Question: I have two data series with two different Y-axis and a single X-axis. I am trying to plot a Dual Y-Axis (or in Excel known as Secondary Y-Axis) so that the chart are scaled. But I only get a single Y-axis for both data series. Note: I am using AChartEngine 1.1.0
Can anyone please advise.
My code is given below with a screenshot.
'''
public class LineChart {
public Intent getIntent(Context context){
int[] x = {1,2,3,4,5,6,7,8,9,10};
int[] y = {22,45,34,45,55,65,74,85,93,100};
TimeSeries series = new TimeSeries("Data1");
for(int i = 0; i<x.length; i++){
series.add(x[i], y[i]);
}
int[] x2 = {1,2,3,4,5,6,7,8,9,10};
int[] y2 = {223,454,334,454,554,655,745,855,935,510};
TimeSeries series2 = new TimeSeries("Data2");
for(int i = 0; i<x.length; i++){
series2.add(x2[i], y2[i]);
}
//Multiple Series Data Set
XYMultipleSeriesDataset dataset = new XYMultipleSeriesDataset();
dataset.addSeries(series); //First Data Series
dataset.addSeries(series2); //Second Data Series
//Multiple Series Renderer
XYMultipleSeriesRenderer mRenderer = new XYMultipleSeriesRenderer(2);
//Background
mRenderer.setApplyBackgroundColor(true);
mRenderer.setBackgroundColor(Color.BLACK);
//mRenderer.setMarginsColor(Color.parseColor("#F5F5F5"));
//Grid
mRenderer.setShowGridY(true);
mRenderer.setShowGridX(true);
mRenderer.setGridColor(Color.WHITE);
//Label
mRenderer.setLabelsTextSize(14);
mRenderer.setXLabelsColor(Color.GREEN);
//Min and Max
mRenderer.setXAxisMax(series.getMaxX());
mRenderer.setXAxisMin(series.getMinX());
//Dual yaxis
mRenderer.setYLabelsColor(0, Color.GREEN);
mRenderer.setYLabelsColor(1, Color.RED);
mRenderer.setYTitle("Y-AXIS1", 0);
mRenderer.setYTitle("Y-AXIS2", 1);
mRenderer.setYAxisAlign(Align.LEFT, 0);
mRenderer.setYAxisAlign(Align.RIGHT, 1);
mRenderer.setYLabelsAlign(Align.LEFT, 0);
mRenderer.setYLabelsAlign(Align.RIGHT, 1);
//First Series - Single Series Renderer
XYSeriesRenderer renderer = new XYSeriesRenderer();
renderer.setColor(Color.RED);
renderer.setPointStyle(PointStyle.CIRCLE);
renderer.setFillPoints(true);
//Second Series - Single Series Renderer
XYSeriesRenderer renderer2 = new XYSeriesRenderer();
renderer2.setColor(Color.GREEN);
renderer2.setPointStyle(PointStyle.CIRCLE);
renderer2.setFillPoints(true);
//Add renderers to multiple series Renderer
mRenderer.addSeriesRenderer(renderer);
mRenderer.addSeriesRenderer(renderer2);
Intent intent = ChartFactory.getLineChartIntent(context, dataset, mRenderer, "Line Graph Title");
return intent;
}
}
'''

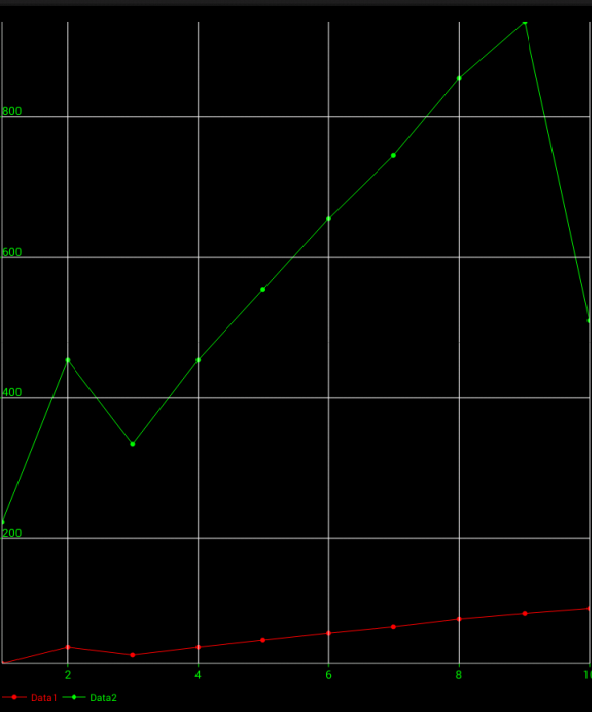
Answer: Finally, I have done it using this example - <URL>